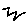
Label: zigzag